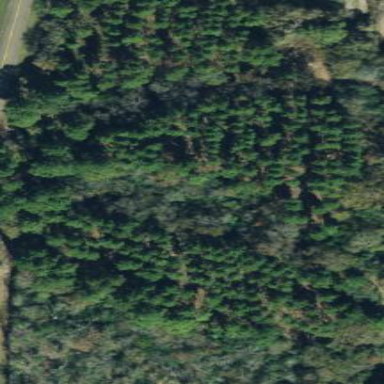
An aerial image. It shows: Evergreen forest with needle-leaved trees.